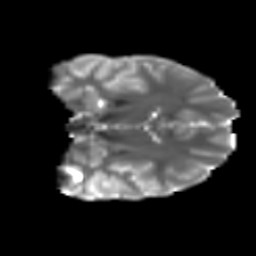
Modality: T2w
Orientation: coronal
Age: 15
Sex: male
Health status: ill
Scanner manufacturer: ge
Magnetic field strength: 3 T
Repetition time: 6.888 s
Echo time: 0.0812 s